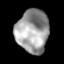
Tissue: prostate
Cell type: T cells
Senescence score: 0.2585
Nuclear area (px): 1367
Mean DAPI intensity: 158.222